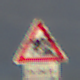
Verkehrszeichen: Arbeitsstelle
Zusatzzeichen unten: ZeitangabenMitBeschraenkungAufWochentage8
Umgebung: Outdoor, Nature
Tageszeit: SunriseSunset
Wetter: PartlyCloudy
Licht: Natural
Jahreszeit: Summer
Kontrast: HighContrast